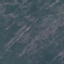
Label: HerbaceousVegetation